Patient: sex M, age 79
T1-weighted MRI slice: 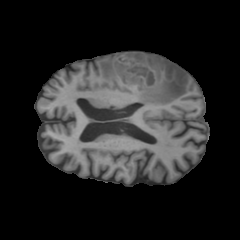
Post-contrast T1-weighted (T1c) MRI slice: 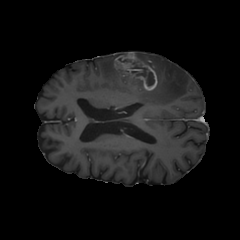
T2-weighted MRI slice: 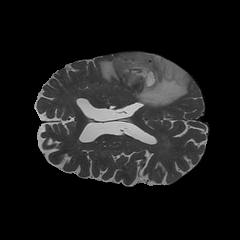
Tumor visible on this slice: yes
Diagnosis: Glioblastoma, IDH-wildtype
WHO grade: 4